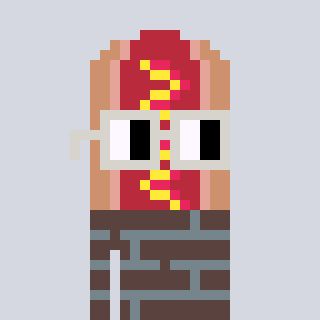
a pixel art character with square light gray glasses, a hotdog-shaped head and a darkbrown-colored body on a cool background